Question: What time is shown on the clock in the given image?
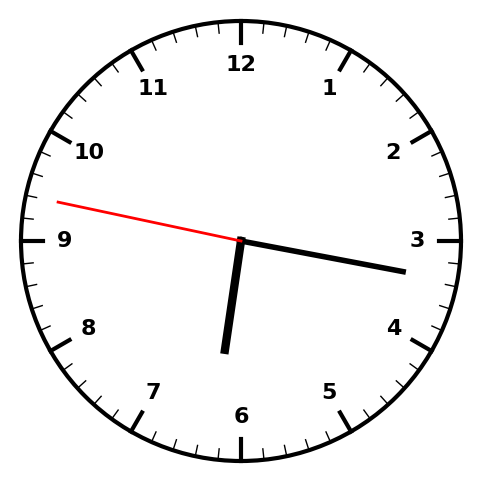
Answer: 06:16:47